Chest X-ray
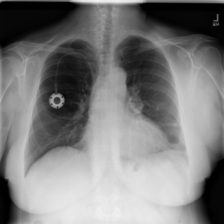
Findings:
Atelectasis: negative
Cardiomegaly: negative
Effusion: negative
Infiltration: negative
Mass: negative
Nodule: negative
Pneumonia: negative
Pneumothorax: negative
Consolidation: negative
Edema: negative
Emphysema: negative
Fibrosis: negative
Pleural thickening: negative
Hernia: negative